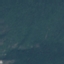
Land use / land cover: Forest